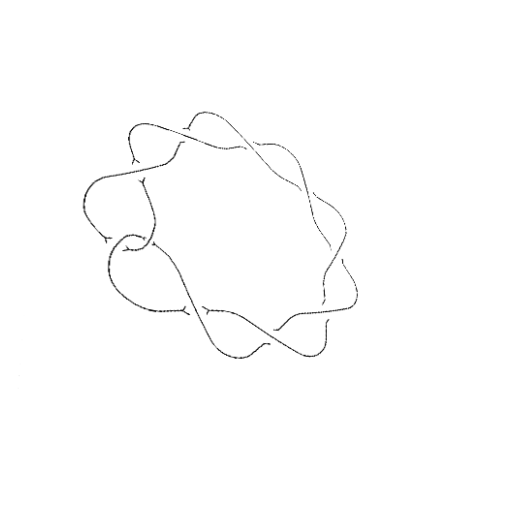
Crossing number: 10